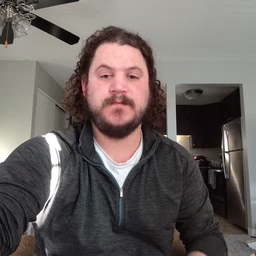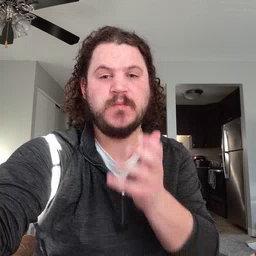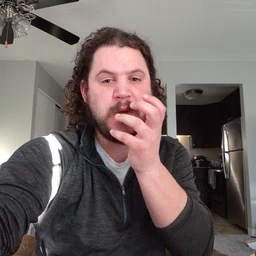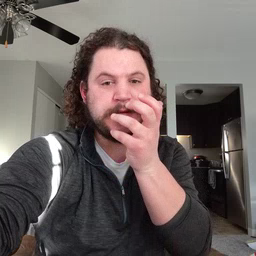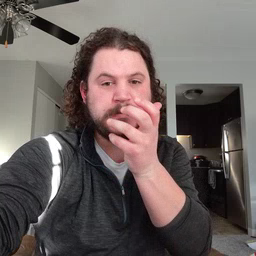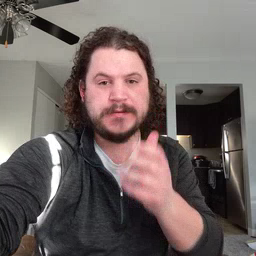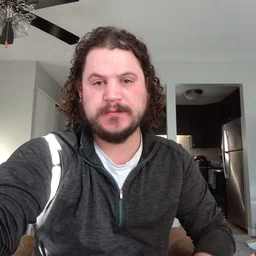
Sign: grass